Question: I have been building a website using bootstraps scrollspy. So far so good, except that carousel buttons are appearing over my footer

Here is the footer css:
'''
.footer {
position: fixed;
bottom: 0px;
padding-top: 15px;
width: 100%;
height: auto;
background-color: #222222;
}
'''
Any way to fix this?
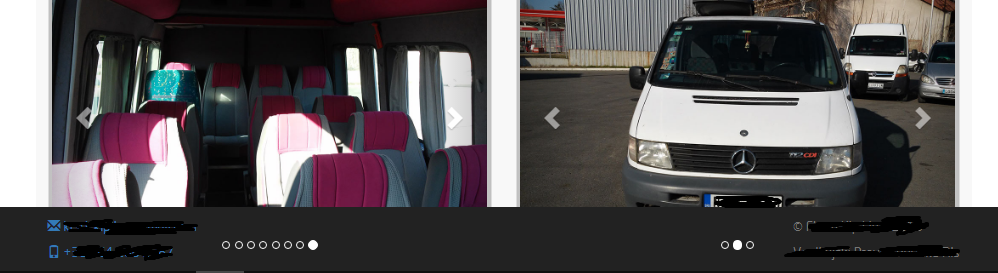
Answer: like @zack6849 said if you add the z-index property to the .footer css it should resolve your issue provided you spec a value higher than that of your slider. You should inspect the element and see what the current z-indexes are, or just use a real high value for your footer like z-index:10000;
you can read more about <URL>